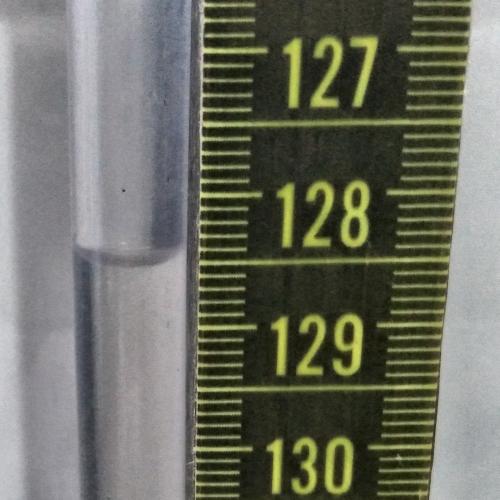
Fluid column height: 128.5 cm